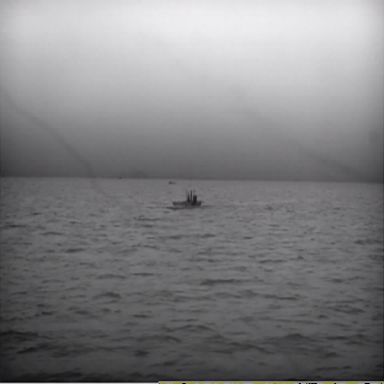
There is a bulk_carrier in the infrared image.